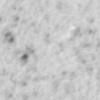
Label: no_change